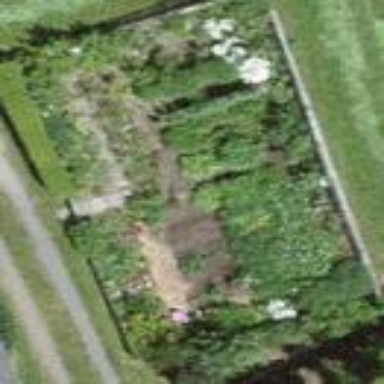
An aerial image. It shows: Garden area designated for leisure land.